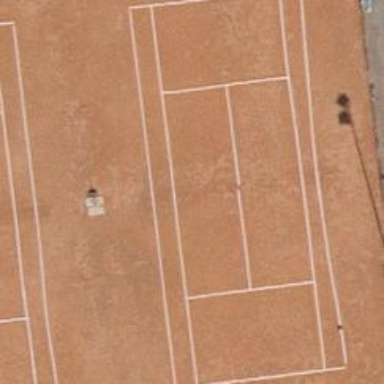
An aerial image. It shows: Tennis court on the leisure land pitch.